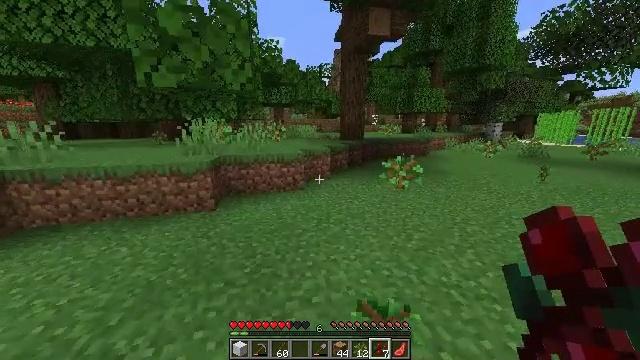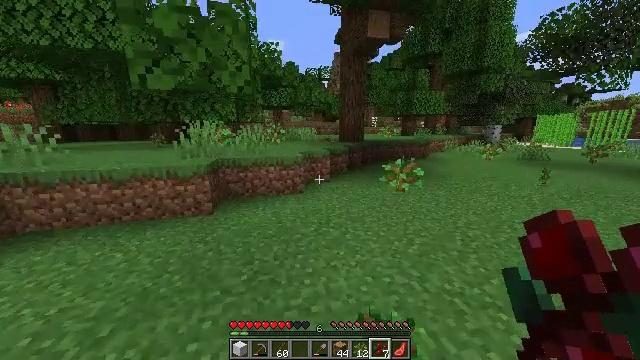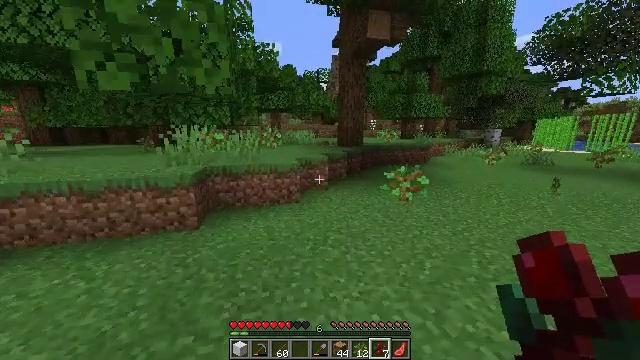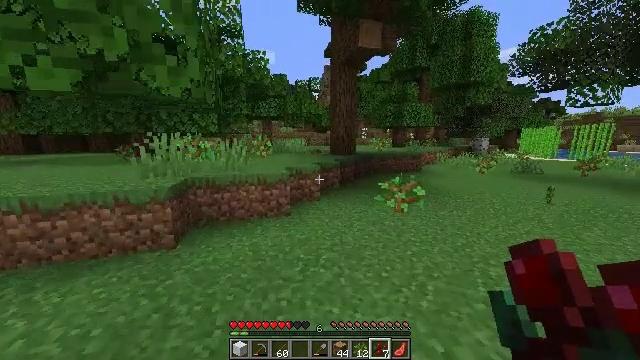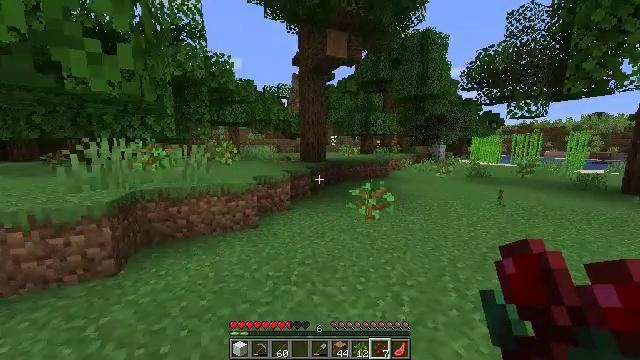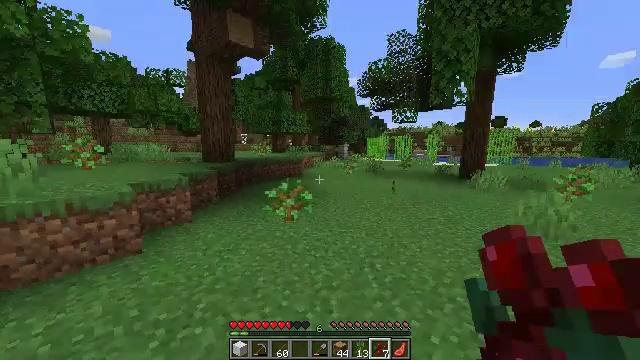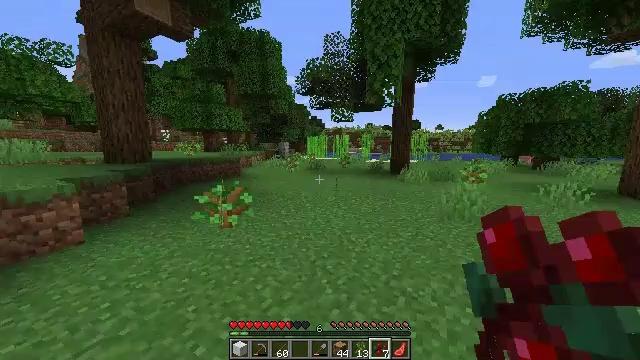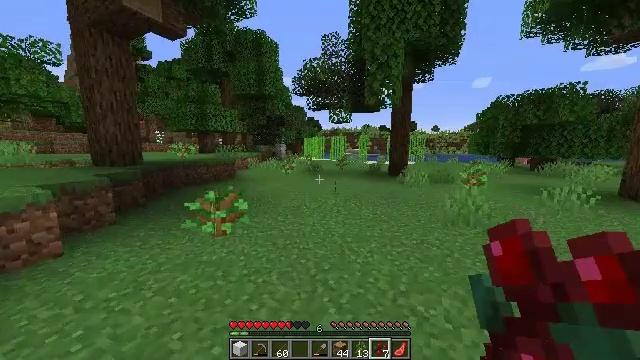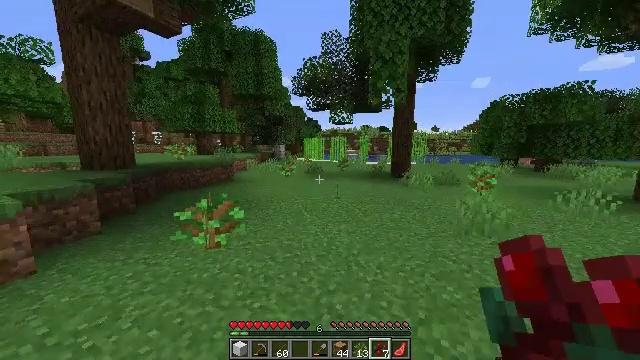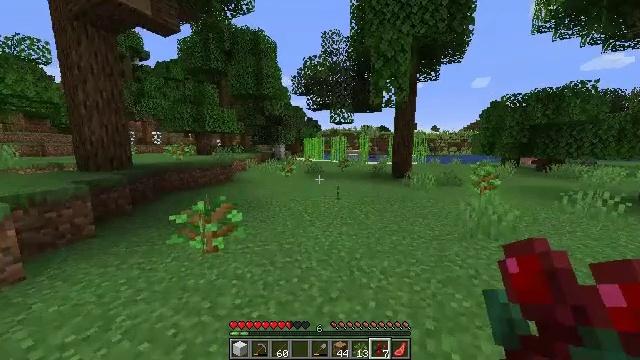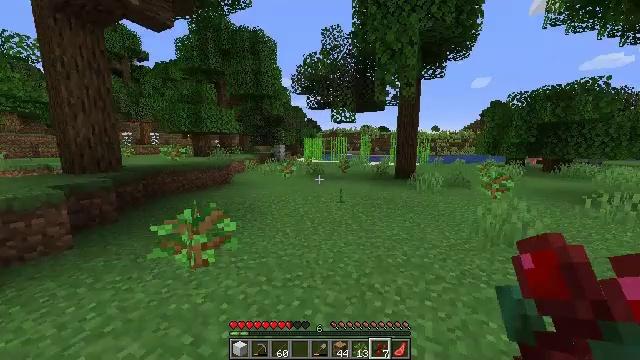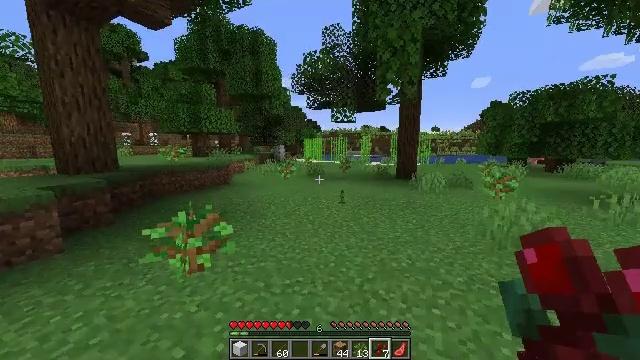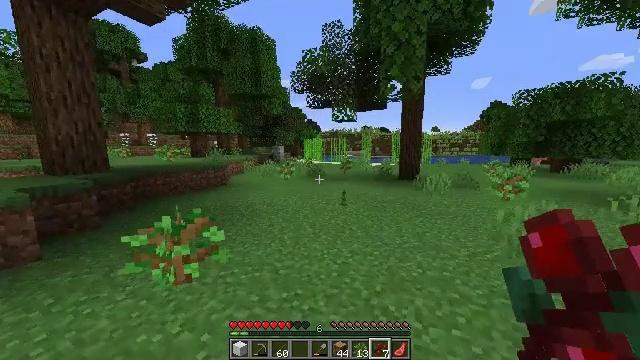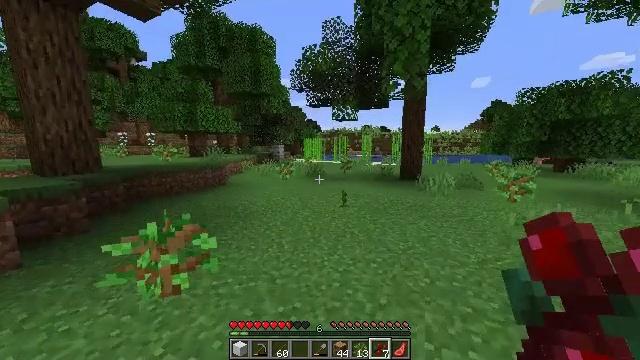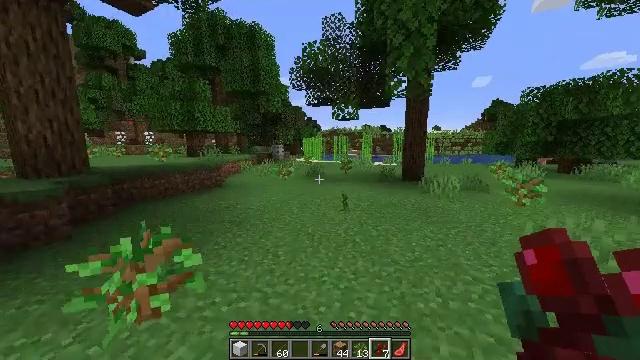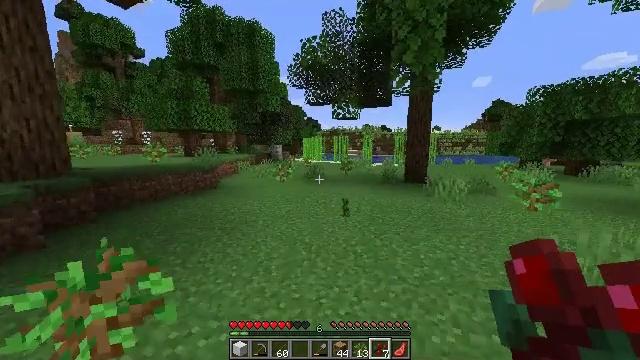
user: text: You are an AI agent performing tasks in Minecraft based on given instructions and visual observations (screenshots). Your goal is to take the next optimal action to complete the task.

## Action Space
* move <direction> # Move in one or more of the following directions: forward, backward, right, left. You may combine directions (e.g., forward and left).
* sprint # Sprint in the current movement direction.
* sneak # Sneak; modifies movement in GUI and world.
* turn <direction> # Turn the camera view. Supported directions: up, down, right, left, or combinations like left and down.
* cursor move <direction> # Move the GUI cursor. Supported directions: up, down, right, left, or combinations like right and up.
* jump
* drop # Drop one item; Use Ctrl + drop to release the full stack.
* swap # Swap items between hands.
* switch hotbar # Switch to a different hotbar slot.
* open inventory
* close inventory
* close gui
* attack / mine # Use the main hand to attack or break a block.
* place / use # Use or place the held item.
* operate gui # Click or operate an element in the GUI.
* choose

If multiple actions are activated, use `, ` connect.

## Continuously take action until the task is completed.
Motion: motion action
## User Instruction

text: Open the crafting table to make purple wool.
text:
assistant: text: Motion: move forward
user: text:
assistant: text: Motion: move forward
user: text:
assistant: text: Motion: move forward, turn right and up
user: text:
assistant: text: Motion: move forward, turn right and up
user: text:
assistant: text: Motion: move forward, turn right
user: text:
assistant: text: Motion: move forward, turn right
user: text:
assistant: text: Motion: move forward
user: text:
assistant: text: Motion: move forward
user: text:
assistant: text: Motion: move forward
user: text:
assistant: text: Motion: move forward
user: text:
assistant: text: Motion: move forward
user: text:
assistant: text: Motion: move forward
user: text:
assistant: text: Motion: move forward
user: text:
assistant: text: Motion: move forward
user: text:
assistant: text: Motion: move forward
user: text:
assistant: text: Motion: move forward
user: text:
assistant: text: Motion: move forward
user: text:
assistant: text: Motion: move forward, turn right
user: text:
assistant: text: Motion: move forward, turn right
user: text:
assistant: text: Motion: move forward
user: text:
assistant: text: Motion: move forward
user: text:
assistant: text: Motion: move forward
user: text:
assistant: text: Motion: move forward
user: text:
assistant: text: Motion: move forward
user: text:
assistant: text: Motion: move forward
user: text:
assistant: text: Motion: move forward
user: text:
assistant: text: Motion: move forward
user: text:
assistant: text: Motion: move forward
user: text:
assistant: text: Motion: move forward
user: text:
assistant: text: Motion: move forward